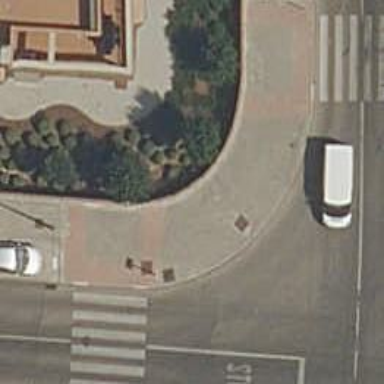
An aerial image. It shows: Sidewalk with zebra crossing.